高一 · 立体几何学
如图 2-3-28, 在圆雉 $P O$ 中, $A B$ 是 $\odot O$ 的直径, $C$ 是 $\overparen{A B}$ 上的点, $D$ 为 $A C$ 的中点. 证明: 平面 $P O D \perp$平面 $P A C$.

图 2-3-28
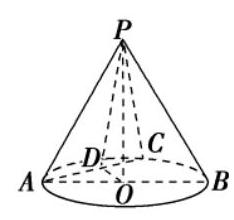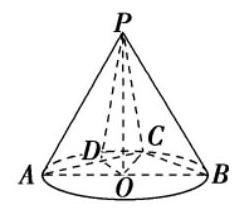
答案: , 连接 $O C, C B$, 因为 $O A=O C$,

$D$ 是 $A C$ 的中点, 所以 $A C \perp O D$.

又 $P O \perp$ 底面 $A B C, A C \subset$ 底面 $A B C$, 所以 $A C \perp P O$. 因为 $O D, P O$ 是平面 $P O D$ 内的两条相交直线, 所以 $A C \perp$ 平面 $P O D$.又 $A C \subset$ 平面 $P A C ，$ 所以平面 $P O D \perp$ 平面 $P A C$.